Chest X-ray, AP view. Patient: 6 years old, sex M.
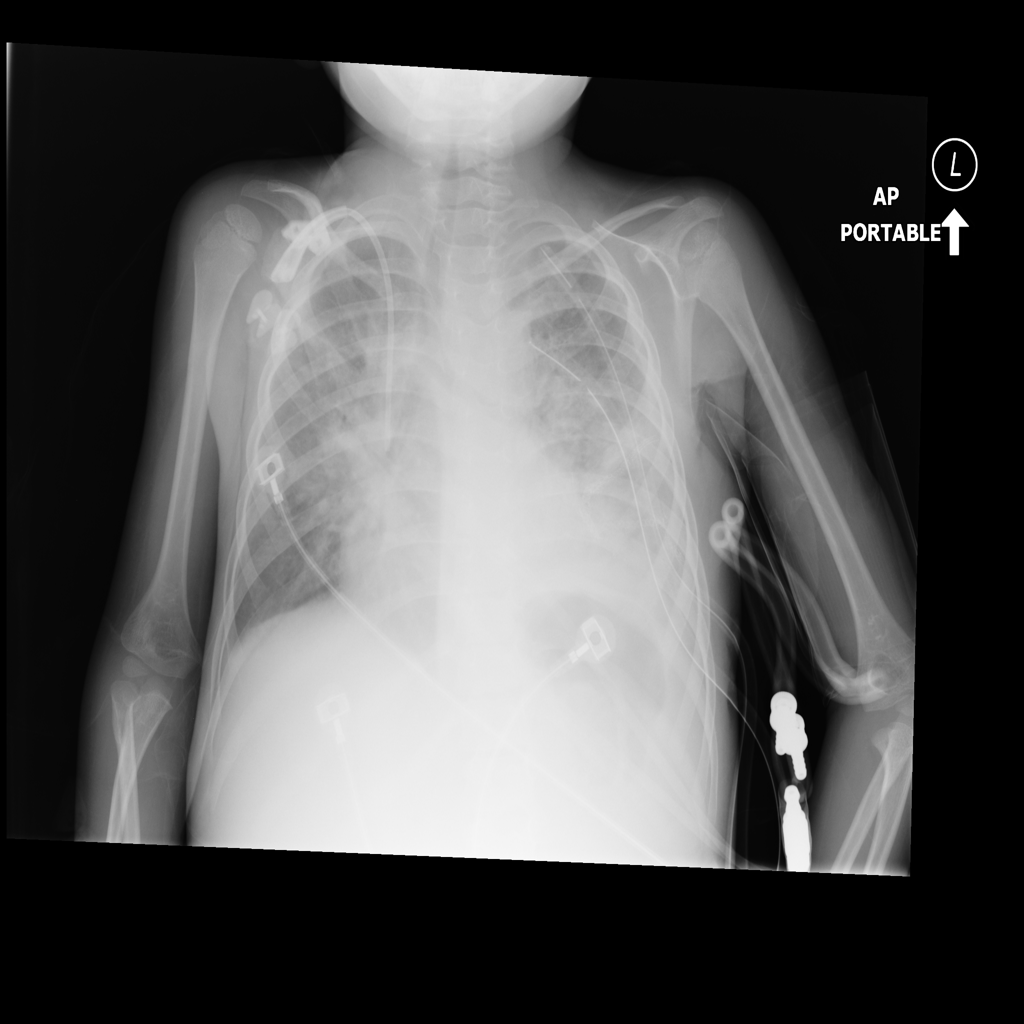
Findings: No Finding